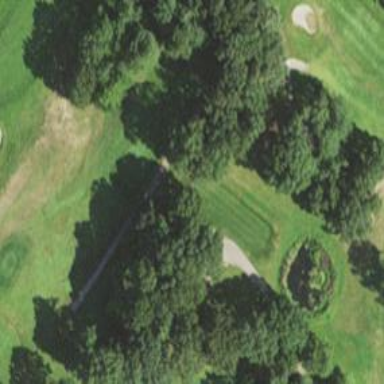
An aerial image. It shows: Golf tee on grassy land.